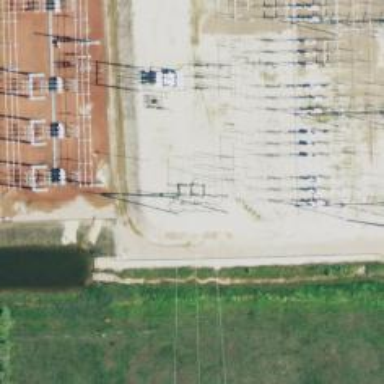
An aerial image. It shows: Switch for power supply.